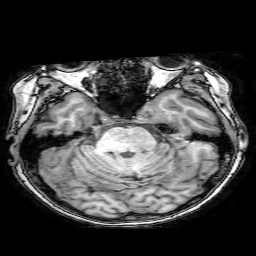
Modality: T1w
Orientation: coronal
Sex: female
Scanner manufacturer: philips
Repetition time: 0.008142 s
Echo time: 0.00372 s